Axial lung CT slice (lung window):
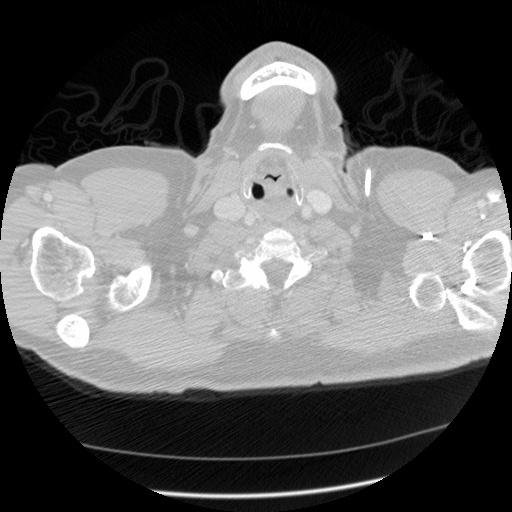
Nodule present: no